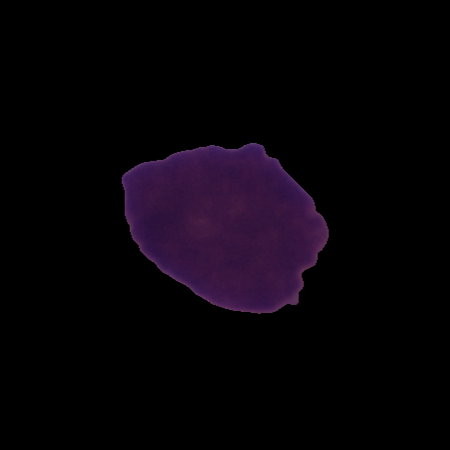
Label: cancer